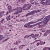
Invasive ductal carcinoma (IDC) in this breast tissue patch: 1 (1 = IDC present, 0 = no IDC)